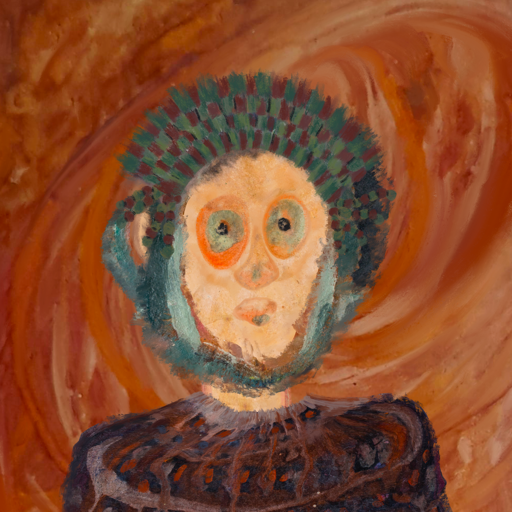
Background: Pious_Lady, Head And Neck Front: Childish, Face Front: Childish, Bust: Hypocrite, Hair Front: Boggyland, Head Accessory: After_Raid_Crown, Second Necklace: Blank, Necklace: Blank, Baby: Blank